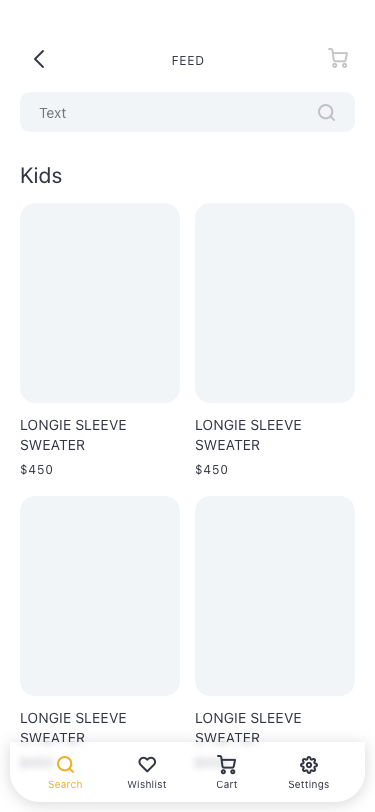
Text in this UI design:
Longie Sleeve Sweater
$450
Longie Sleeve Sweater
$450
Longie Sleeve Sweater
$450
Longie Sleeve Sweater
$450
Kids
FEED